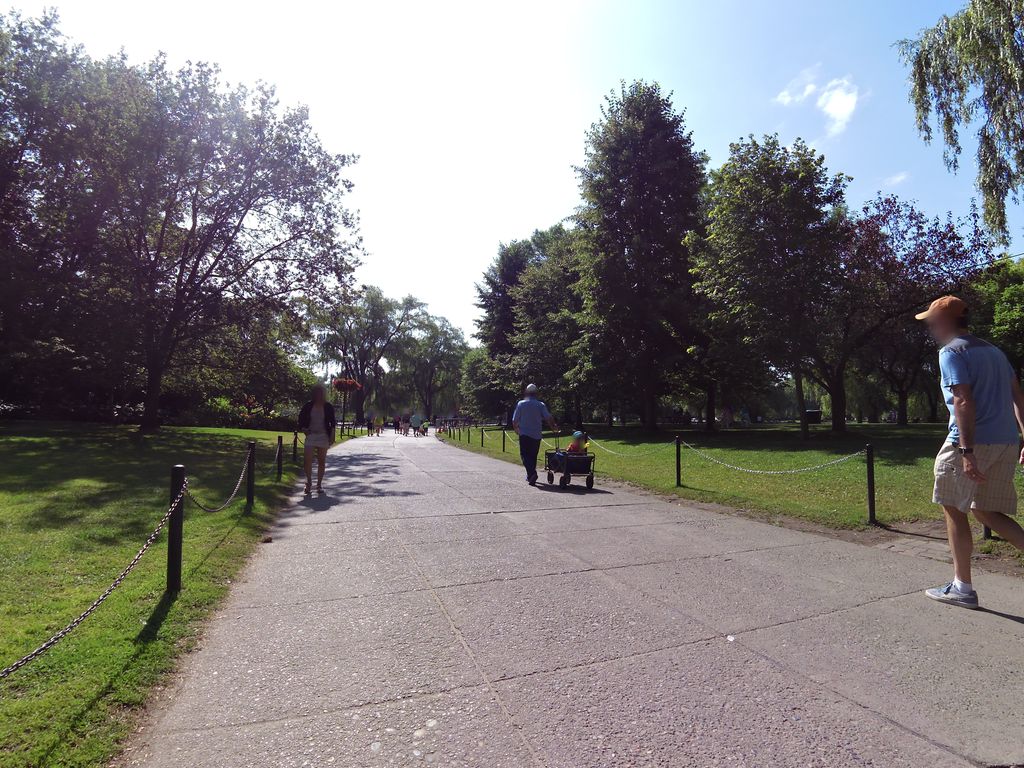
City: toronto